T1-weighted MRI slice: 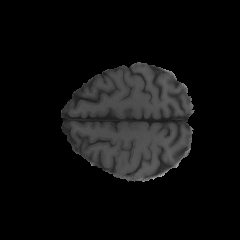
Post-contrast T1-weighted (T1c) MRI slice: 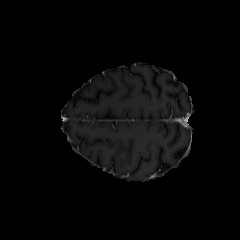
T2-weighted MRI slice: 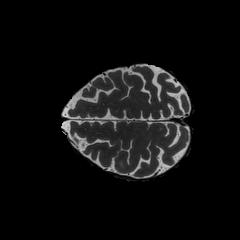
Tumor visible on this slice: yes